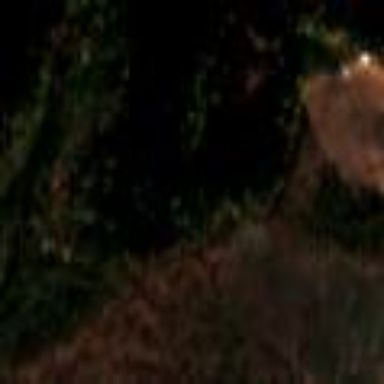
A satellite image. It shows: Forest area.